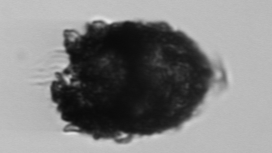
Label: Stenosemella_pacifica